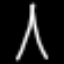
Label: The Eiffel Tower